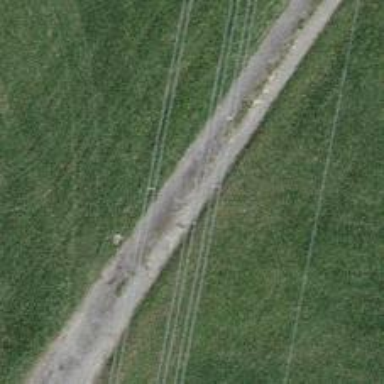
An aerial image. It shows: Well-maintained track road of grade 1.